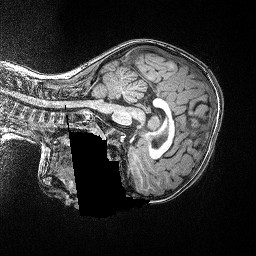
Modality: T1w
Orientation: sagittal
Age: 70
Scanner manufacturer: siemens
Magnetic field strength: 3 T
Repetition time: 2.5 s
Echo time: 0.00347 s